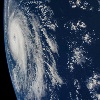
Label: cloud